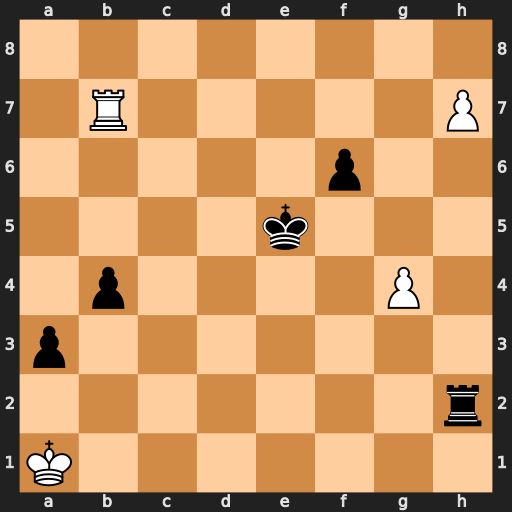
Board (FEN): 8/1R5P/5p2/4k3/1p4P1/p7/7r/K7
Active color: w
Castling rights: -
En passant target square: -
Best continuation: Rb5+ Kf4 Rh5 Rxh5 gxh5